Question: I have an AngularJS directive, which needs to be appended after an HTML element which called it. The elements structure can have many nested buttons on different levels of DOM structure.
Right now a directive gets appended in the wrong place instead of a container element that contains the button, which called the append function.
It looks like this:

The text should be appended after a button, which was clicked.
Directive:
'''
app.directive('recursiveFields', function ($compile, $http) {
return {
scope: {
field: '=field',
model: '=model'
},
restrict: 'E',
replace: true,
controller: "httpPostController",
template: '<div ng-repeat="nestedField in field.nestedFields"><div ng-show="{{!nestedField.isEntity && !nestedField.isEnum}}">' + '<p ng-show={{nestedField.isRequired}}>{{nestedField.name}}*: </p>' + '<p ng-show={{!nestedField.isRequired}}>{{nestedField.name}}: </p>' + '<input type="text" ng-model="model[nestedField.name]" ng-change="getCreateEntityAsText()"' + 'class="form-control" placeholder="{{parseClassName(nestedField.type)}}">' + '</div>' + '<div ng-show="{{nestedField.isEnum}}">' + '<p ng-show={{nestedField.isRequired}}>{{nestedField.name}}*: </p>' + '<p ng-show={{!nestedField.isRequired}}>{{nestedField.name}}: </p>' + '<select ng-model="model[nestedField.name]" ng-change="getCreateEntityAsText()" class="form-control">' + '<option></option>' + '<option ng-repeat="enumValue in nestedField.enumValues" label={{enumValue.name}}>{{enumValue.ordinal}}</option>' + '</select>' + '</div>' +
'<div ng-show="{{nestedField.restResourceName != null}}">' + '<accordion close-others="oneAtATime">' + '<accordion-group heading={{nestedField.name}} is-open="false">' + /*'<recursive-fields model="createEntityResource" field="field"></recursive-fields>'*/
'<button type="button" ng-click="appendDirective()">I should append a "recursiveFields" directive</button>' + '</accordion-group>' + '</accordion>' + '</div>' + '</div>',
link: function (scope, element, attrs) {
console.log("1");
if (scope.field.restResourceName != null) {
$http.get(CONSTANTS.EXPLAIN_URL + "/" + scope.field.restResourceName)
.success(function (data, status) {
scope.field.nestedFields = [];
data.content.resource.fields.forEach(function (field) {
if (field.isEnum) {
$http.get(CONSTANTS.ENUMS_URL + scope.$root.parseClassName(field.type)).success(function (data, status) {
field.enumValues = [];
for (var index in data.content.values) {
field.enumValues.push(data.content.values[index]);
}
})
}
scope.field.nestedFields.push(field);
})
})
}
scope.appendDirective = function () {
var recursiveFields = $("<p>Insert me</p>");
recursiveFields.insertAfter(element[0]);
$compile(recursiveFields)(scope);
}
}
}
})
'''
Does anyone know how to solve this issue with Angular? Every useful answer is highly appreciated and evaluated.
Thank you.
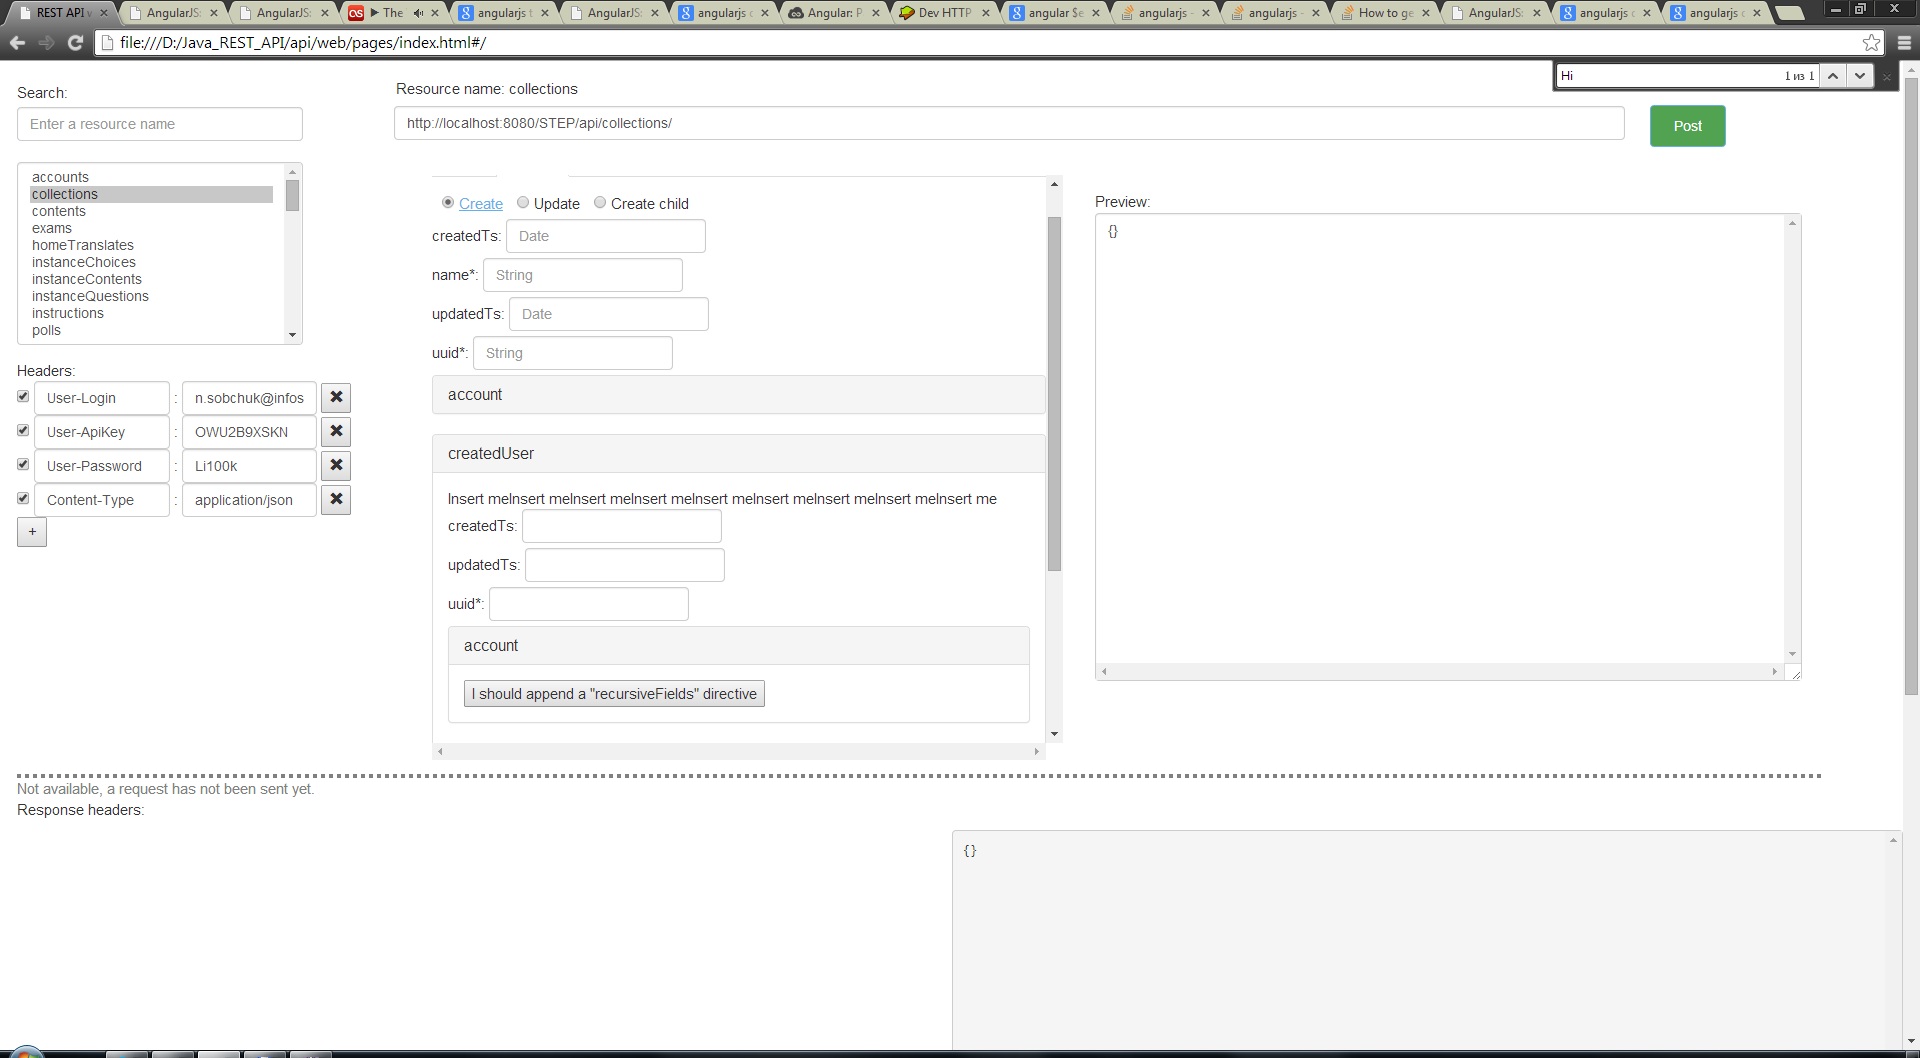
Answer: ngClick has access to the '$event' that can be passed to your method like this:
'<button type="button" ng-click="appendDirective($event)"'
That event has a property 'target'.
Check this: <URL>
and this: <URL>